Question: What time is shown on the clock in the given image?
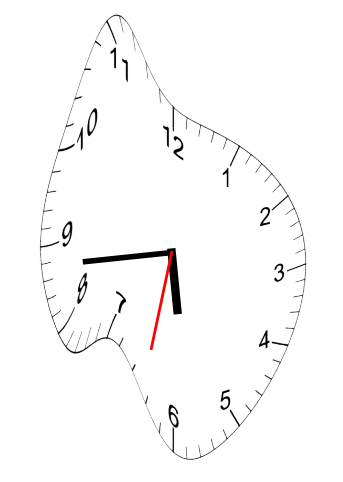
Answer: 05:43:32